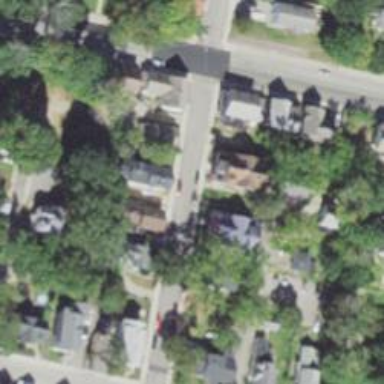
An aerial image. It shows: Residential driveway.